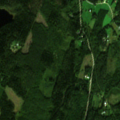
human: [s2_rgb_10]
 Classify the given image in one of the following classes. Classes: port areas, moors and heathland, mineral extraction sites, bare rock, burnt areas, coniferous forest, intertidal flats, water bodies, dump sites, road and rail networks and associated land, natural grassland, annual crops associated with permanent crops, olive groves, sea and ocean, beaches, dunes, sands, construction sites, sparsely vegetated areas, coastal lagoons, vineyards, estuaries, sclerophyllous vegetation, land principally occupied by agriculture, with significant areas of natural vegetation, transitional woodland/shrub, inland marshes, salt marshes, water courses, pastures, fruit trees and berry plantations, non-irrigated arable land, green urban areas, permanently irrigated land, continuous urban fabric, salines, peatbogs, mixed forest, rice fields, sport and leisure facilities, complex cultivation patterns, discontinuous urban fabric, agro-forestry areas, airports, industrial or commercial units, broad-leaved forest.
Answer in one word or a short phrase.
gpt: land principally occupied by agriculture, with significant areas of natural vegetation, coniferous forest, mixed forest, transitional woodland/shrub